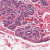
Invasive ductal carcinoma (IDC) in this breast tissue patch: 0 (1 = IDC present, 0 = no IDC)